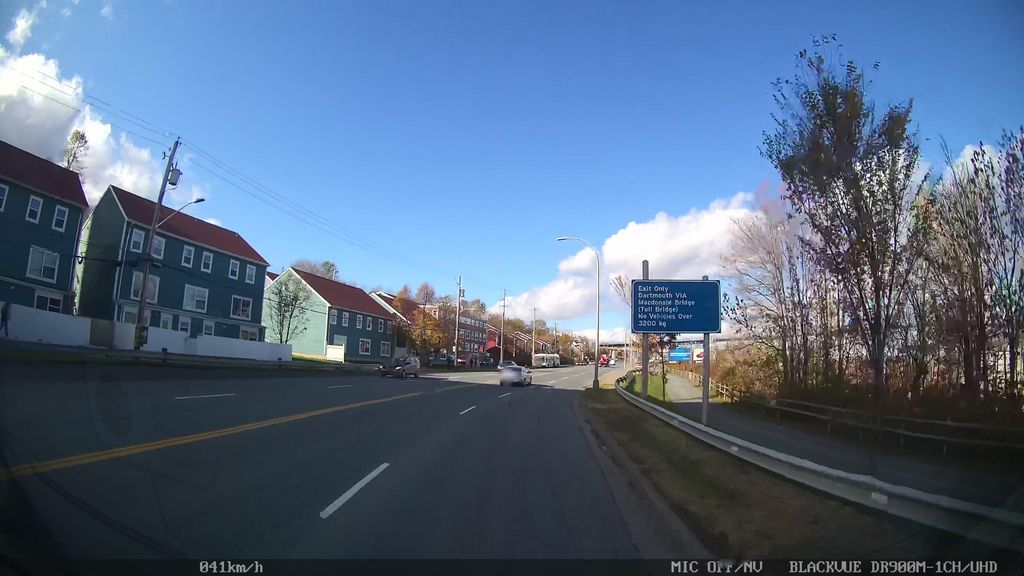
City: halifax